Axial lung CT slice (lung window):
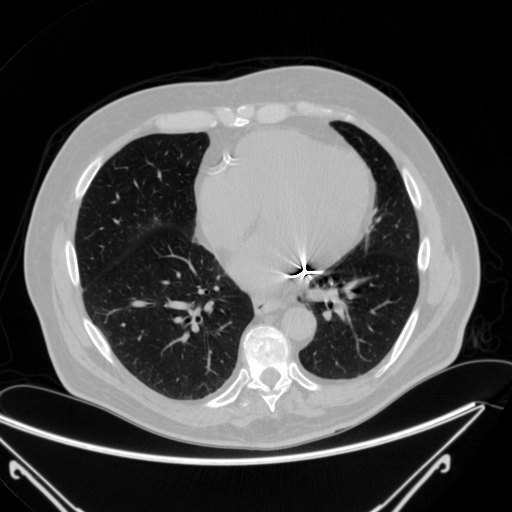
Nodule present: no